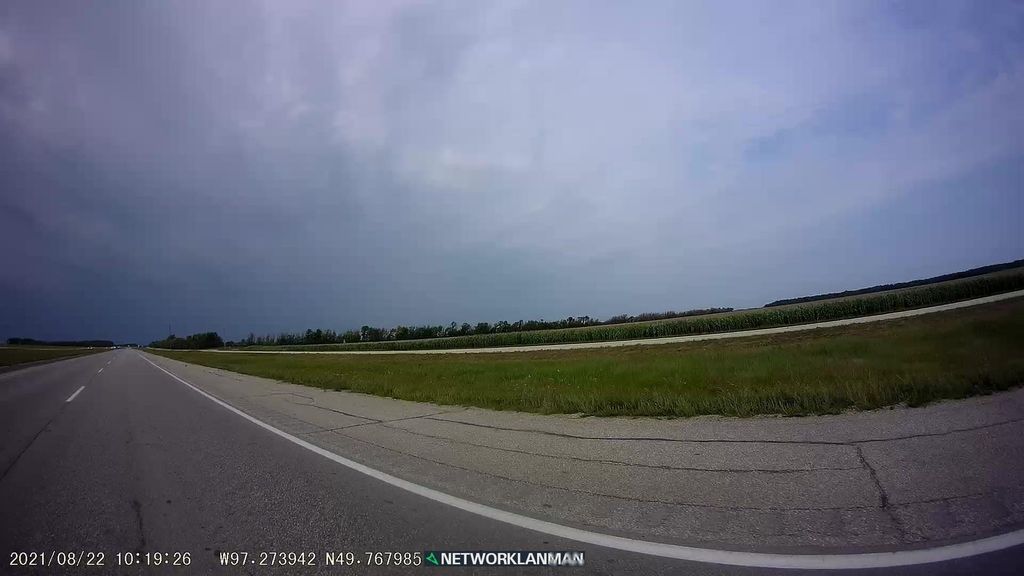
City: winnipeg